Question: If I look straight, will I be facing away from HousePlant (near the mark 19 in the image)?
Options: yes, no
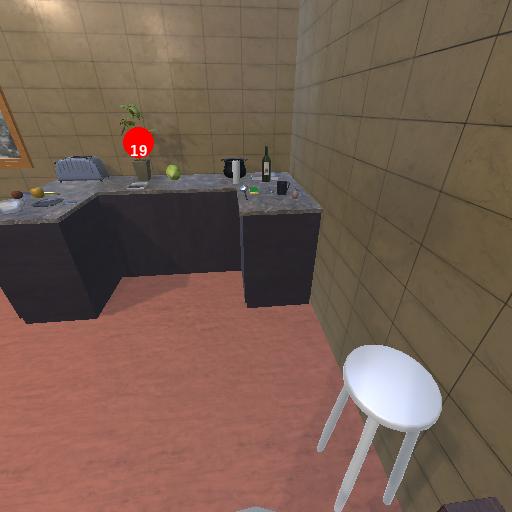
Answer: yes